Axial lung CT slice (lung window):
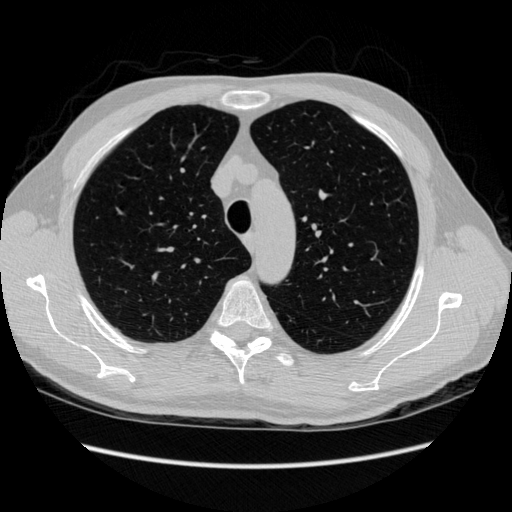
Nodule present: no